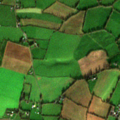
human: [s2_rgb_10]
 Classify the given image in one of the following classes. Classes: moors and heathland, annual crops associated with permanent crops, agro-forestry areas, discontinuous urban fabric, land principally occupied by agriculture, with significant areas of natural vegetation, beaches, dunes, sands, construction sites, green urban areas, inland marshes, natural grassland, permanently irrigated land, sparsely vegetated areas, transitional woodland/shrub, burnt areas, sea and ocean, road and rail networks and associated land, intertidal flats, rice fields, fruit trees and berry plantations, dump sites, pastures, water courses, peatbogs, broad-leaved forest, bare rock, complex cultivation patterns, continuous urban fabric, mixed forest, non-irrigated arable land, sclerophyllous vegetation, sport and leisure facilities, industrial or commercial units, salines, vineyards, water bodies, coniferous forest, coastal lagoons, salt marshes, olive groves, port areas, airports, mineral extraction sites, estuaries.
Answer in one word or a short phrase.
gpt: non-irrigated arable land, pastures